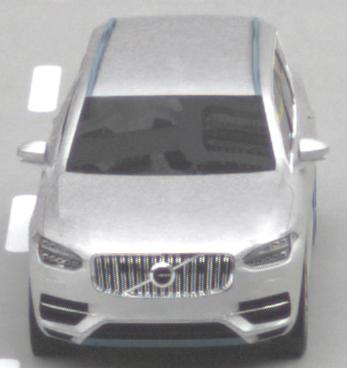
Make: Volvo
Model: XC90 B5
Detailed model: XC90 (L)
Model produced from: 2019/08
Model produced until: 2020/04
Doors: 5
Color: white
Road condition: dry road
Daytime: morning or afternoon
Contrast: low contrast